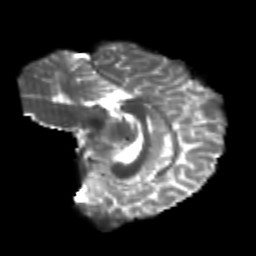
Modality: T2w
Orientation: sagittal
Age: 24
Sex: female
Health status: healthy
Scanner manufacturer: philips
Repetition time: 7.387 s
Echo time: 0.08599 s